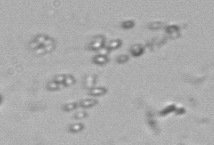
Label: Phaeocystis